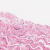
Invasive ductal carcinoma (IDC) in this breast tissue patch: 0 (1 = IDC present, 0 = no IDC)